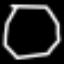
Label: octagon